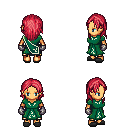
a pixel art fantasy rpg character, female body template, human, tanned skin, sash dress, gold greaves, ruby red long hairstyle, metal gloves, gray slippers, four views (front, back, left, right), 2x2 character sprite sheet, small pixel art, hard edges, no anti-aliasing